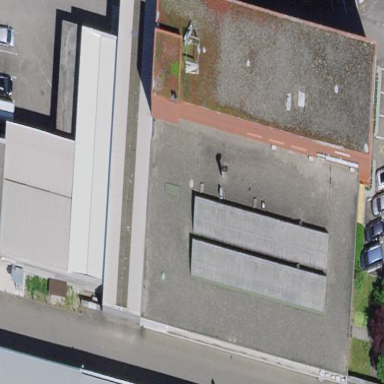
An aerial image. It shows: Industrial building.